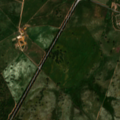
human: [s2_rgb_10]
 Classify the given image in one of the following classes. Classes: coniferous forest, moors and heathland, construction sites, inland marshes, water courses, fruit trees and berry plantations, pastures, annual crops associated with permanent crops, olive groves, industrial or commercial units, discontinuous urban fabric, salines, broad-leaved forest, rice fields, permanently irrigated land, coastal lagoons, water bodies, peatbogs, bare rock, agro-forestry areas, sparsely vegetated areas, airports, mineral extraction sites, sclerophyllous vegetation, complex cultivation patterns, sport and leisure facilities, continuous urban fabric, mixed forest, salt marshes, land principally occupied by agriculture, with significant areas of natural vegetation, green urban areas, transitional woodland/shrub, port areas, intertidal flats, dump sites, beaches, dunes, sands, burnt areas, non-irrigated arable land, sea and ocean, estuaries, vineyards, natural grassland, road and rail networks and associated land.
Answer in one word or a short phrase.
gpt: continuous urban fabric